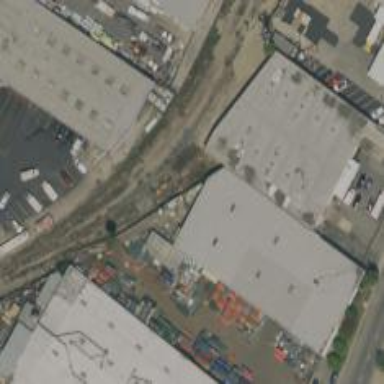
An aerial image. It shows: Disused railway spur.